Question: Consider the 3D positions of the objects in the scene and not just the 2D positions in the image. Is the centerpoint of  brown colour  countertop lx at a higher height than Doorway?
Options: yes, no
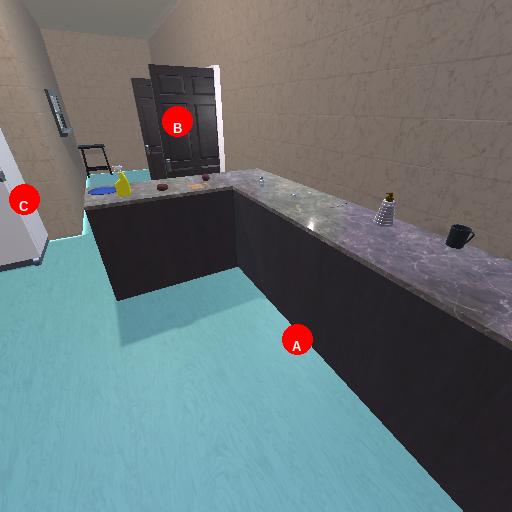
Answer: yes